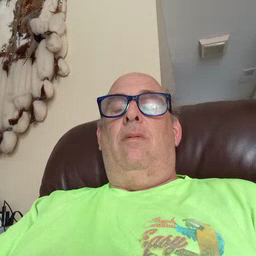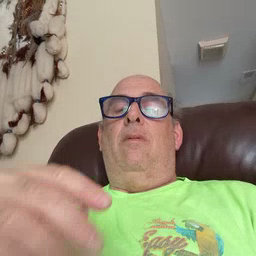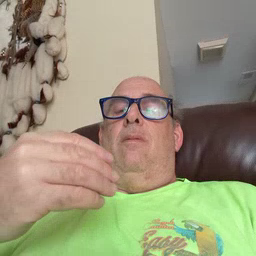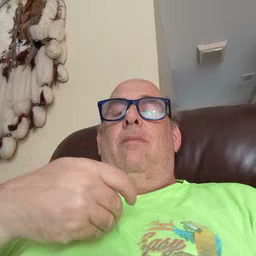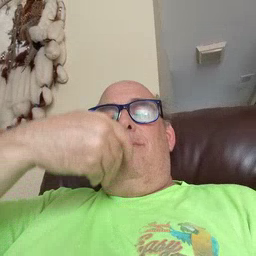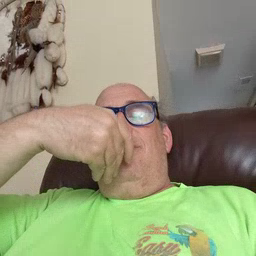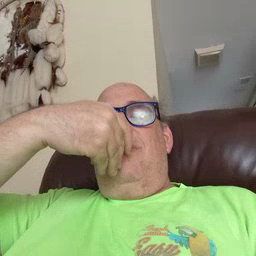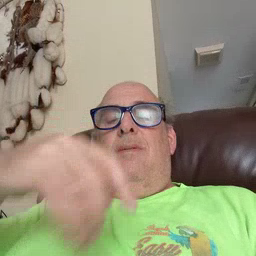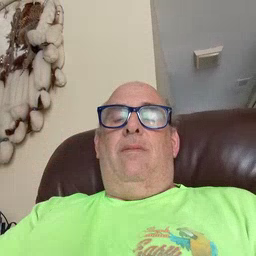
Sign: pizza